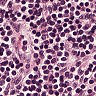
Metastatic tissue present: no